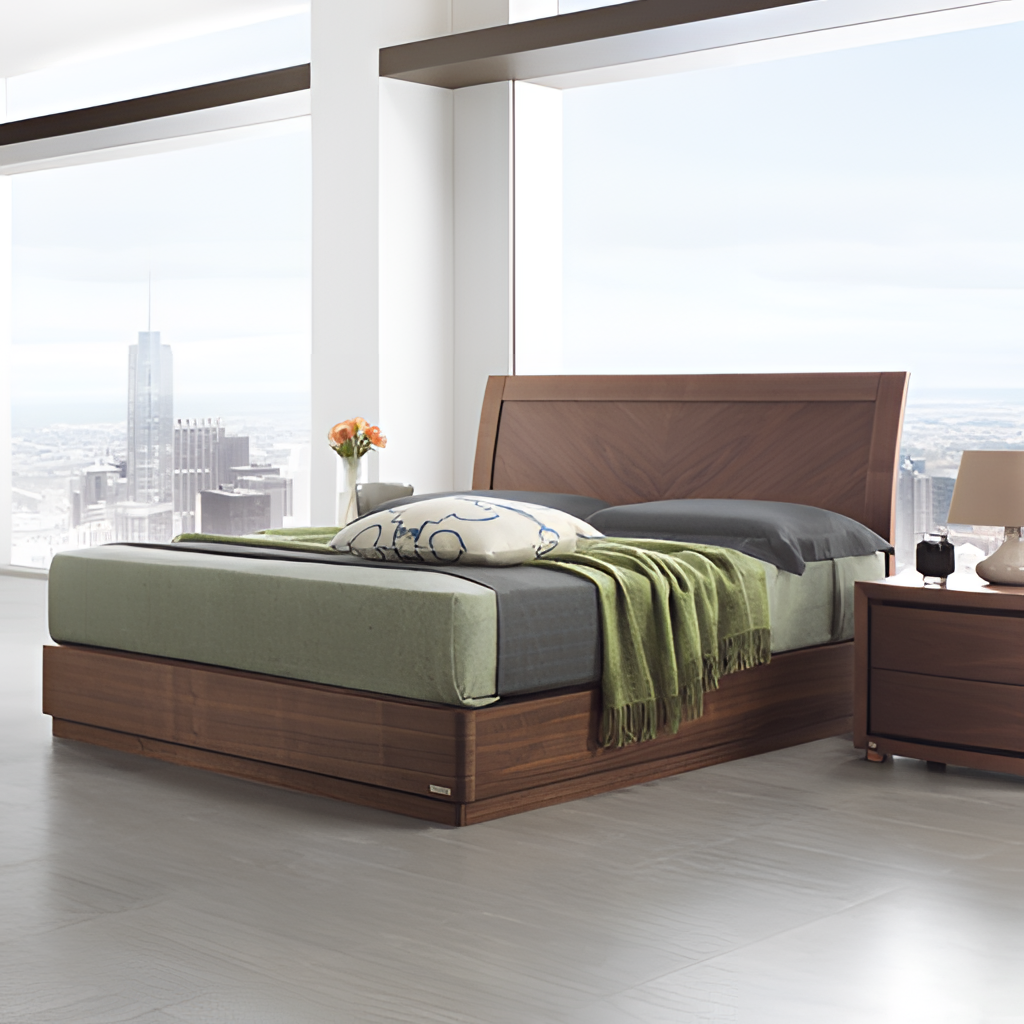
brown wood bed, bedroom, glass wallpaper, with panoramic view pattern, tile flooring, with large square pattern, contemporary